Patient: sex M, age 30
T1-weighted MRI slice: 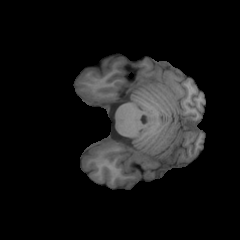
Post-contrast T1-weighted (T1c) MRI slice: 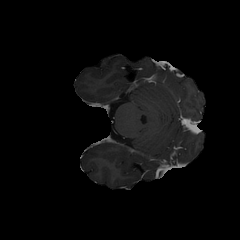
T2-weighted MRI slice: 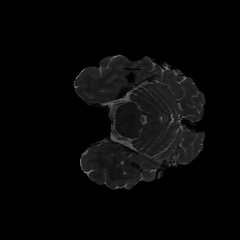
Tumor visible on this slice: no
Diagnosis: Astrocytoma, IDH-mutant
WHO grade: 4